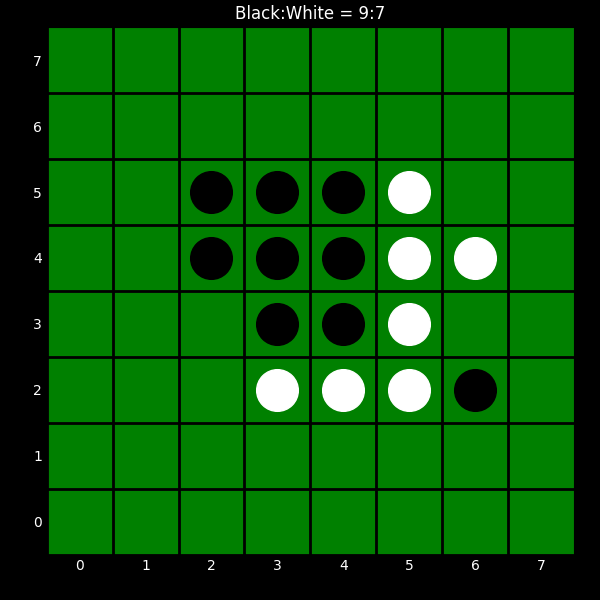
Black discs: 9
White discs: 7